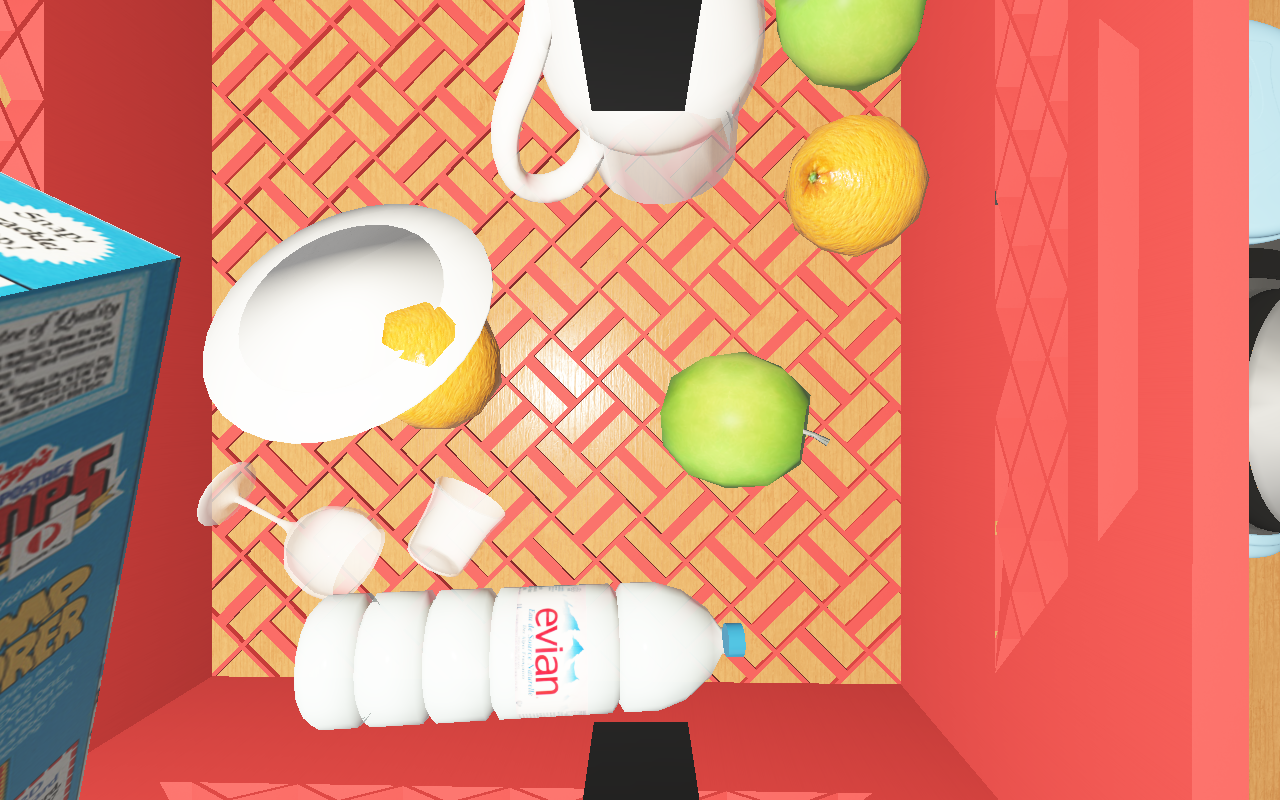
Objects in the scene:
carafe
water bottle
apple
apple
orange
spoon
wineglass
cereal box
cereal box
biscuit box